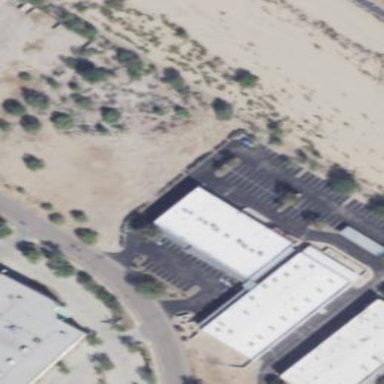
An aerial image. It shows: Parking area.